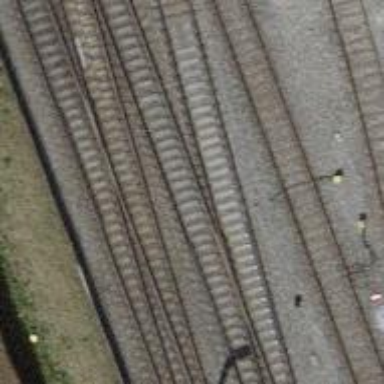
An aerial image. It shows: Single railway track with electrified contact line.